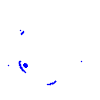
Particle: kaon